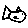
Label: fish